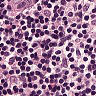
Metastatic tissue present: no